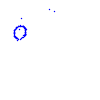
Particle: proton